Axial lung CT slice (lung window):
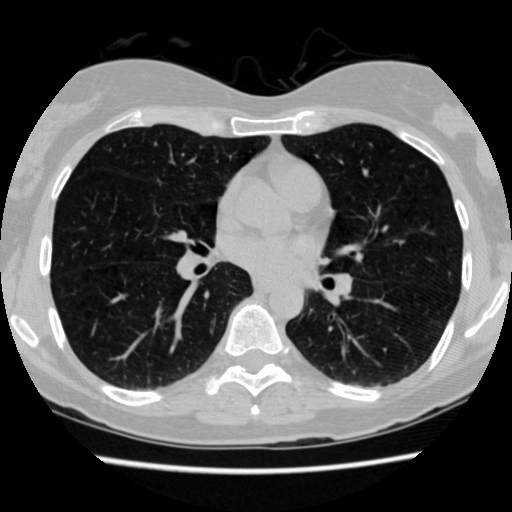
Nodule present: no